Два автономных исследовательских зонда движутся навстречу друг другу с выключенными двигателями в глубоком космосе вдали от других тел курсами, пересекающимися под прямым углом. Масса первого зонда равна $m_1=m$, а его скорость $v_1=v$. Масса второго зонда $m_2=4m$, а скорость $v_2=v/3$. В момент времени, когда расстояние между зондами становится равным $L$, а расстояние от первого зонда до точки пересечения траекторий — $x$, на обоих зондах включаются двигатели с постоянной по модулю силой тяги $F$, при этом вектор силы тяги в любой момент времени направлен противоположно направлению на другой зонд. Рисунок приведён для момента включения двигателей. Двигатели выключаются, когда расстояние между зондами становится равным $2L$. Размеры зондов малы по сравнению с $L$, а их гравитационным взаимодействием можно пренебречь.
При каком значении $x = x_{\text{кр}}$ произошло бы столкновение зондов, если бы двигатели на них не включались?
Найдите минимальное значение силы тяги $F_{\text{мин}}$ при котором зонды не столкнутся, если $x = x_{\text{кр}}$.
Пусть величины сил тяги двигателей равны $F=F_{\text{мин}}+dF$ ($dF\ll{F_{\text{мин}}}$), а $x = x_{\text{кр}}$. Найдите $\textbf{вектор}$ конечной скорости первого зонда в виде $\alpha\vec{v_1}+\beta\vec{v_2}$.
Пусть сила тяги двигателей равна $F$, а $x = x_1$ ($x_1>x_{\text{кр}}$). Найдите $\textbf{модуль}$ конечной скорости первого зонда относительно второго.
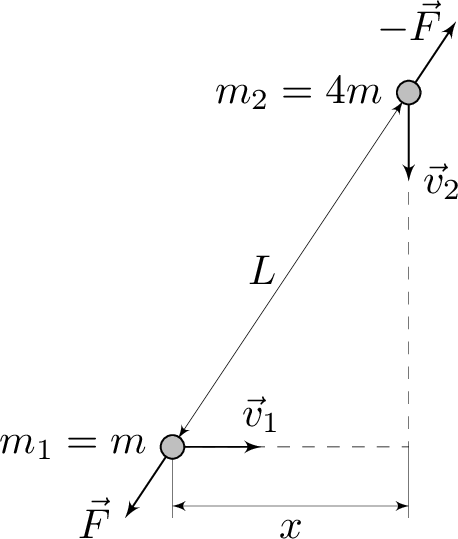
При каком значении $x = x_{\text{кр}}$ произошло бы столкновение зондов, если бы двигатели на них не включались?
Решение: Зонды столкнутся, если одновременно окажутся в точке пересечения траекторий. Если двигатели не включались, то зонды движутся равномерно, поэтому: $$\frac{x_\text{кр}}{v}=3~\frac{\sqrt{L^2-{x_\text{кр}}^2}}{v}, $$ откуда
Ответ: $$x_\text{кр}=\frac{3L}{\sqrt{10}} $$

Найдите минимальное значение силы тяги $F_{\text{мин}}$ при котором зонды не столкнутся, если $x = x_{\text{кр}}$.
Решение: Так как $x=x_\text{кр}$, то вектор относительной скорости второго зонда относительно первого $\vec{v}_\text{отн}=\vec{v_2}-\vec{v_1}$ в момент включения двигателей направлен строго на первый зонд. Перейдём в систему отсчёта, связанную с первым зондом. В ней на второй зонд действуют сила тяги двигателя и сила инерции, равная $$\vec{F_\text{и}}=m_2~\frac{-\vec{F}}{m_1}. $$ Из этого следует, что второй зонд движется прямолинейно. Найдём модуль скорости второго зонда в момент, когда расстояние между зондами равно $S$. Запишем закон изменения кинетической энергии: $$\frac{m_2{v^2_\text{отн}}}{2}-\frac{m_2{v^2_{\text{отн}_0}}}{2}=A_F+A_{F_\text{и}}=\left(-\vec{F}+\vec{F}_\text{и}\right)\Delta{\vec{r}}_\text{отн}, $$ откуда: $$\frac{m_2{v^2_\text{отн}}}{2}-\frac{m_2{v^2_{\text{отн}_0}}}{2}=-F\left(1+\frac{m_2}{m_1}\right)\left(L-S\right). $$ Минимально возможная сила достигается, если при расстоянии $S=0$ между зондами их относительная скорость равна нулю, поэтому: $$F_{min}=\frac{m_1m_2}{m_1+m_2}\cdot{\frac{v^2_{\text{отн}_0}}{2L}}=\frac{4mv^2}{9L}. $$
Ответ: $$F_{min}=\frac{4mv^2}{9L} $$

Пусть величины сил тяги двигателей равны $F=F_{\text{мин}}+dF$ ($dF\ll{F_{\text{мин}}}$), а $x = x_{\text{кр}}$. Найдите $\textbf{вектор}$ конечной скорости первого зонда в виде $\alpha\vec{v_1}+\beta\vec{v_2}$.
Решение: Поскольку по условию $dF\ll{F_{min}}$, будем считать, что $F=F_{min}$. Подставляя в закон изменения кинетической энергии ($1$) выражение для $F_{min}$, получим: $$\frac{m_2{v^2_\text{отн}}}{2}=FS\left(1+\frac{m_2}{m_1}\right). $$ Из этого следует, что в момент, когда расстояние между зондами $S=2L$ $$|v_\text{отн}|=\sqrt{2}~|v_{\text{отн}_0}|. $$ Направление относительной скорости меняется на противоположное, поэтому $$\vec{v}_\text{отн}=-\sqrt{2}~\vec{v}_{\text{отн}_0}. $$ Вернёмся в исходную систему отсчёта. Равнодействующая сила, действующая на систему из двух зондов, равняется нулю, поэтому центр масс системы движется с постоянной скоростью, равной $$\vec{v}_C=\frac{\vec{v_1}+4\vec{v_2}}{5}. $$ Отсюда для скорости первого Зонда относительно центра масс $\vec{v}_{1_{\text{отн}_C}}$ получаем: $$\vec{v}_{1_{\text{отн}_C}}=\vec{v_1}-\vec{v}_C=\frac{4}{5}\left(\vec{v}_1-\vec{v}_2\right)=-\frac{4}{5}\vec{v}_\text{отн}. $$ где $\vec{v}_\text{отн}=\vec{v}_2-\vec{v_1}$. Получим окончательное выражение для вектора конечной скорости второго зонда $$\vec{v}_\text{к}=\vec{v}_C+\vec{v}_{1_{\text{отн}_C}}=\vec{v}_C-\frac{4\sqrt{2}}{5}\vec{v}_{\text{отн}_0}=\frac{1}{5}\vec{v}_1\left(1-4\sqrt{2}\right)+\frac{4}{5}\vec{v}_2\left(1+\sqrt{2}\right) $$
Ответ: $$\vec{v}_\text{к}=\frac{1}{5}\vec{v}_1\left(1-4\sqrt{2}\right)+\frac{4}{5}\vec{v}_2\left(1+\sqrt{2}\right) $$

Пусть сила тяги двигателей равна $F$, а $x = x_1$ ($x_1>x_{\text{кр}}$). Найдите $\textbf{модуль}$ конечной скорости первого зонда относительно второго.
Решение: Вновь перейдём в систему отсчёта, связанную с первым зондом. Учтём, что при произвольном значении $x$ относительное движение второго зонда перестаёт быть прямолинейным, так как $\vec{v}_{\text{отн}_0}$ перестаёт быть направленной на первый зонд, следовательно, относительное ускорение становится неколлинеарным начальной относительной скорости. Запишем закон изменения кинетической энергии для малого относительного перемещения зондов: $$d{E_k}=\left(-\vec{F}+\vec{F}_\text{и}\right)d{\vec{r}}_\text{отн}=-\vec{F}\left(1+\frac{m_2}{m_1}\right)d{\vec{r}}_\text{отн}=-F\left(1+\frac{m_2}{m_1}\right)dS, $$ поскольку вектор силы тяги всегда направлен против направления на второй зонд. Полученное выражение оказывается применимым при любых значениях $x$ и не зависит от формы траектории. Поэтому, используя результат, полученный при решении второго вопроса для значения $S=2L$ $$v_\text{отн}=\sqrt{v^2_{\text{отн}_0}+\frac{2FL(m_1+m_2)}{m_1m_2}}=\sqrt{\frac{10v^2}{9}+\frac{5FL}{2m}}. $$
Ответ: $$v_\text{отн}=\sqrt{\frac{10v^2}{9}+\frac{5FL}{2m}}. $$
Темы:
T, Механика, Векторы, Динамика, Относительное движение